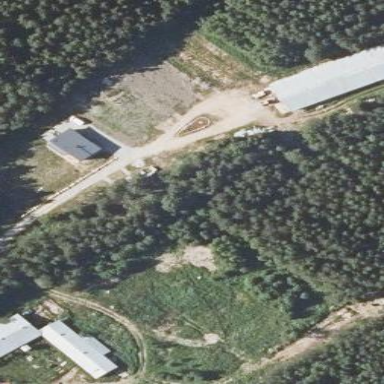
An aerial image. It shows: Farmyard area.